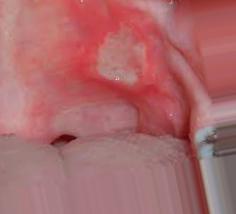
Condition: Mouth Ulcer